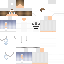
A male human skin with pale skin, wearing blonde bald dressed in a white tshirt and gray pants, featuring a closed mouth.